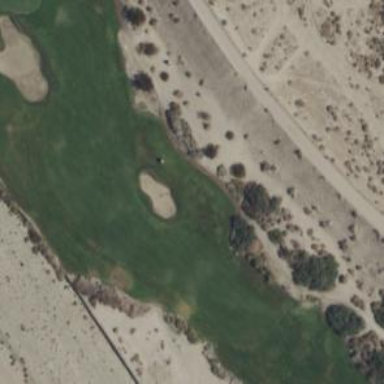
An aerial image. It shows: Area of rough grass used for golf.